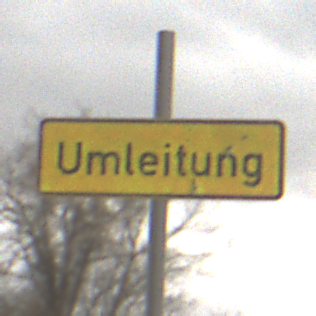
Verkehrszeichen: Umleitungsankuendigung
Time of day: Midday
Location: Outdoor (Nature)
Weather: Overcast
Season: NotSpecified
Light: Natural